Question: 'RelativeLayout''RelativeLayout''RelativeLayout' In short, that's it. Details below.
What I'm trying to achieve is a 'ListView' row with at least three views, and one of those views would be kind of a stripe at the right side of the list entry (the red view below). The problem I'm having is that there is a 'TextView' at the left side, and depeding on how much text I have, the stripe won't fill the whole layout. This is very clearly explained by images below.
'ListView'
'''
<RelativeLayout xmlns:android="http://schemas.android.com/apk/res/android"
android:layout_width="wrap_content"
android:layout_height="wrap_content">
<View
android:id="@+id/bottom_line"
android:layout_width="match_parent"
android:layout_height="5dp"
android:layout_alignParentBottom="true"
android:background="#fc0" />
<!-- Why match_parent does not work in view below? -->
<View
android:id="@+id/stripe"
android:layout_width="80dp"
android:layout_height="wrap_content"
android:minHeight="50dp"
android:layout_alignParentRight="true"
android:layout_alignParentTop="true"
android:layout_alignParentBottom="true"
android:background="#f00" />
<TextView
android:id="@+id/text"
android:layout_width="wrap_content"
android:layout_height="wrap_content"
android:layout_alignParentLeft="true"
android:layout_toLeftOf="@id/stripe"
android:text="This is a very long line, meant to completely break the match_parent property of the box at right"
style="?android:textAppearanceLarge"/>
</RelativeLayout>
'''

# Setting stripe and root height to match_parent makes no difference. I did it.
You can see stripe is not aligning to the top of root.
'ListActivity''ArrayAdapter''String''onCreate''LinearLayout''LinearLayout'
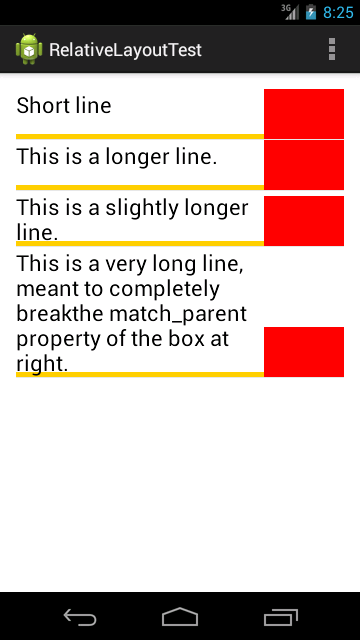
Answer: I had the same requirement and my solution was to align the top of the red stripe to the parent's top, and the bottom of the stripe to the bottom of the text view on the left. The height in this case becomes irrelevant. You can either use 'wrap_content' or 'match_parent'.